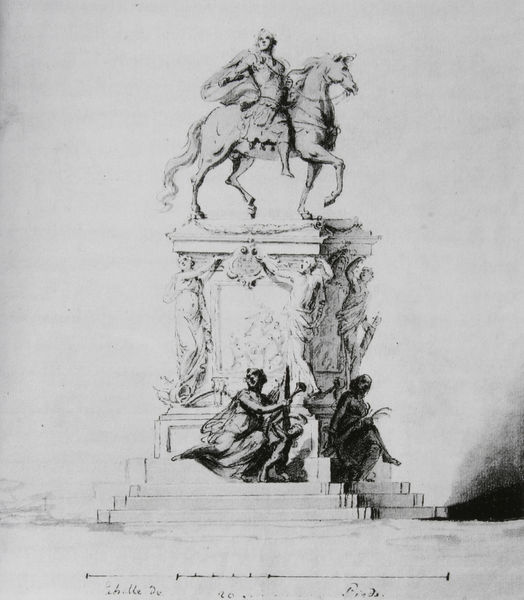
Titel: Reiterstandbild Herzog Carl Eugens auf dem Monumentplatz
Künstler: Nicolas Guibal
Schlagwörter: dunkel, himmel, mann, schatten, umhang, weiß, frauen, sitzen, frankreich, frau, geste, grau, hell, licht, paris, schwarz, skizze, zeichnung, tier, barock, sockel, stein, figur, mantel, pose, adel, girlande, pferd, reiter, skulptur, statue, huf, reiten, sattel, schweif, zaumzeug, zügel, relief, schrift, bogen, stab, studie, grafik, graphik, figuren, friedrich, treppe, treppen, kaiser, könig, tafel, verzierung, stufe, stufen, plastik, podest, zeigen, foto, fotografie, laviert, tusche, antike, denkmal, druck, schraffur, schwarzweiß, schwert, uniform, helm, herrscher, allegorie, entwurf, rüstung, sieg, gestus, skulpturen, plastiken, krieger, general, konsole, postament, harfe, allegorien, pfeil, sieger, karyatiden, verzierungen, ludwig, cupido, standbild, legende, schwerz, armor, reiterstatue, reiterstandbild, massstab, vorzeichnung, reiterdenkmal, hochrelief, skala, masstab, trppe, maße, bemassung, piedestal, trab, schrifttafel, stiegen, weisen, tugenden, öffentlichkeit, fortuna, siegreich, ehrendenkmal, ehrenvoll, gestud, all'antica, längenangabe, alegorien